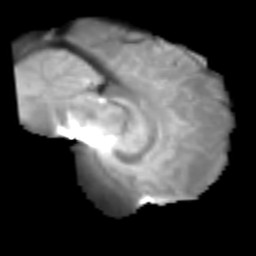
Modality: T2w
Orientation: sagittal
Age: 23
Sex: male
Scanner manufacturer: siemens
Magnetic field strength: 3 T
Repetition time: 2.3 s
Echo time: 0.085 s